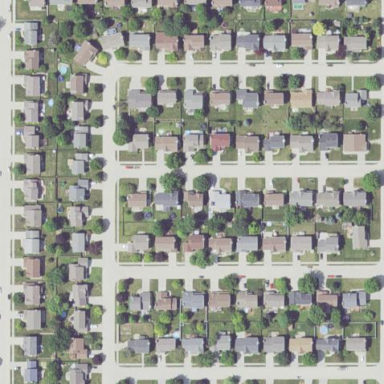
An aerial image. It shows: Single-family residential neighbourhood.